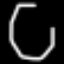
Label: octagon